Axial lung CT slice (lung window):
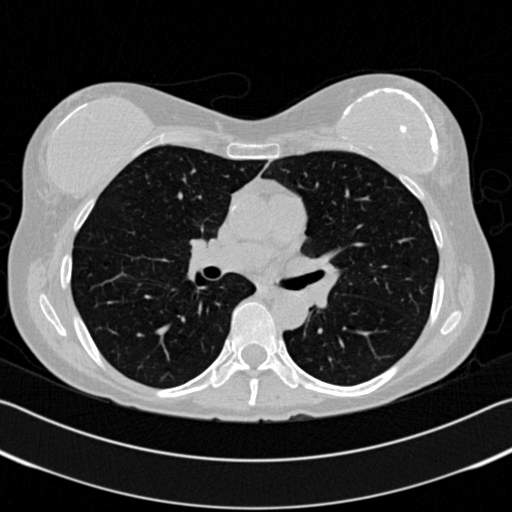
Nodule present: no